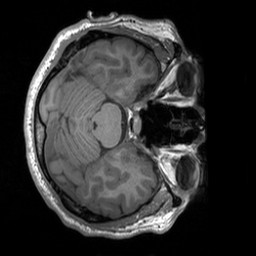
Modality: T1w
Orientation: axial
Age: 31
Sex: male
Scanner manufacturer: siemens
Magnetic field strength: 3 T
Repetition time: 1.9 s
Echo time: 0.00252 s